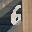
Label: 6